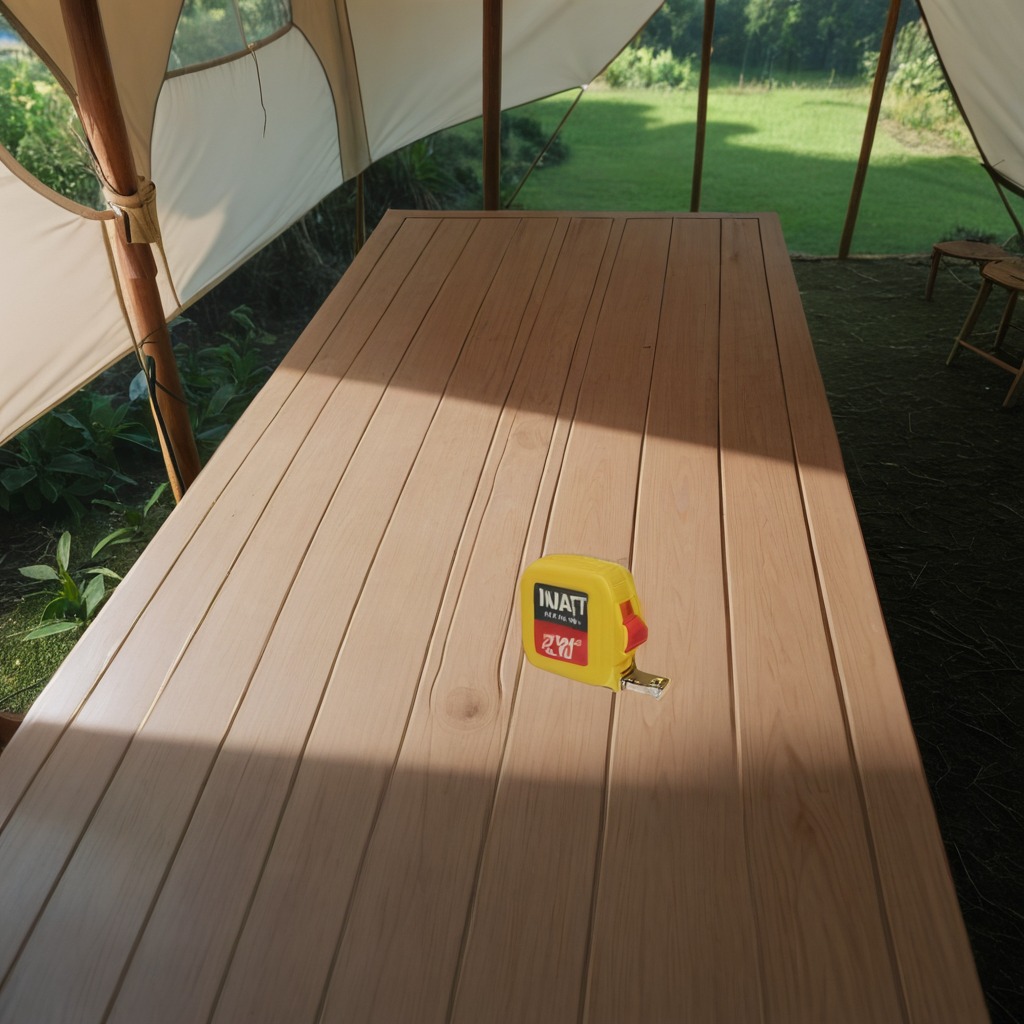
A measuring tape is lying on the wooden table.